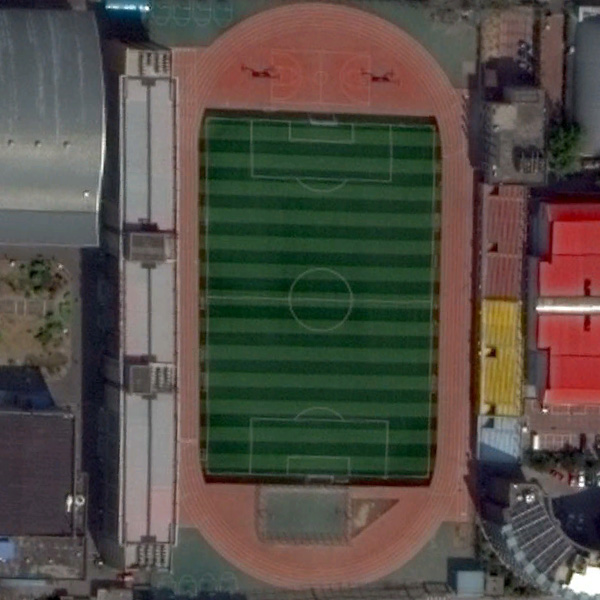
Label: Playground